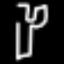
Label: fork